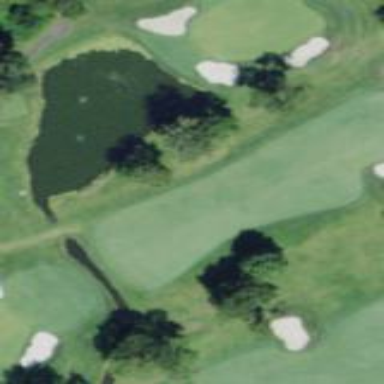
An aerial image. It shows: Water hazard on golf course.